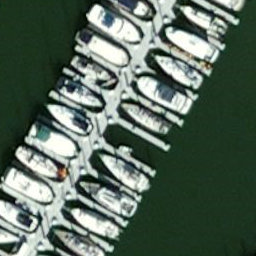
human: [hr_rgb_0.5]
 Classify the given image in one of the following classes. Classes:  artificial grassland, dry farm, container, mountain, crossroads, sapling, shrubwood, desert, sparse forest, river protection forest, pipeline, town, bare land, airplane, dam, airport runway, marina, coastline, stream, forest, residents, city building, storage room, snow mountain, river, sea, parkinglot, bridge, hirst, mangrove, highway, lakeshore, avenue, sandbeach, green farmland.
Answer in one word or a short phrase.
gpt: marina